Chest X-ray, PA view. Patient: 57 years old, sex M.
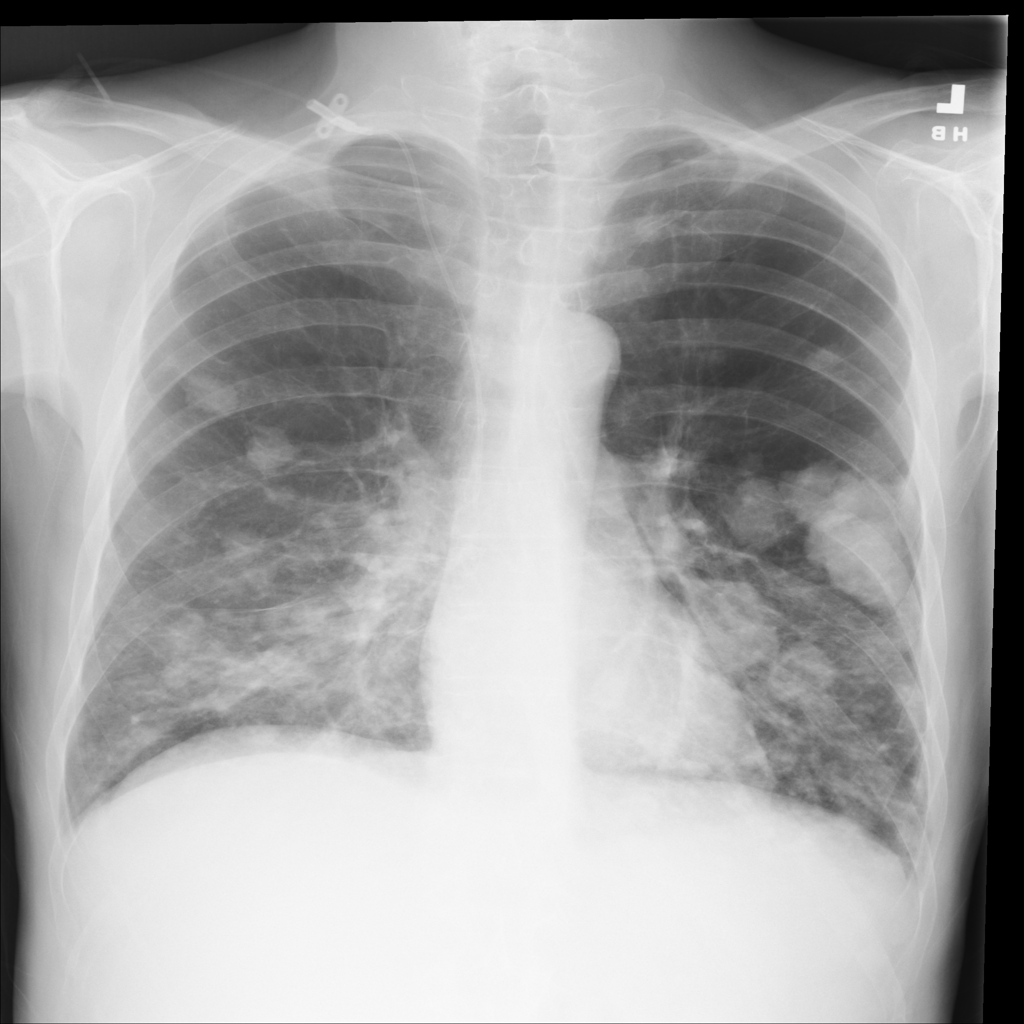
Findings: Nodule